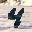
Label: 4